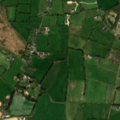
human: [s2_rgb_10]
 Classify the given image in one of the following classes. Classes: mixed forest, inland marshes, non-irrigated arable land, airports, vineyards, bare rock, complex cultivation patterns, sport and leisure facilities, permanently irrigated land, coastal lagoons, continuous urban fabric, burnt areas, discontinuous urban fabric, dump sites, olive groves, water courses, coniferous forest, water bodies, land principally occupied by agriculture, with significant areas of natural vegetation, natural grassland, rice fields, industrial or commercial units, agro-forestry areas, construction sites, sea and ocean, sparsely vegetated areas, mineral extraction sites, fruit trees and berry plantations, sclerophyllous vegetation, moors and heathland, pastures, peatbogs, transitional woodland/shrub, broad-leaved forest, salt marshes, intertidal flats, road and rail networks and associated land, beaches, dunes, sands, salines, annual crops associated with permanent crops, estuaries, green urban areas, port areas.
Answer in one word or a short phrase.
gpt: pastures, natural grassland